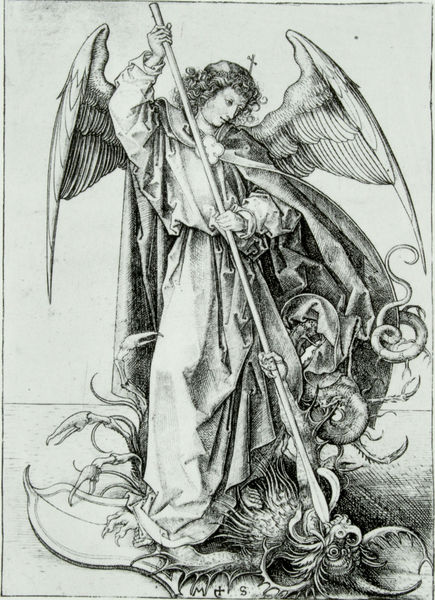
Titel: St. Michael
Künstler: Martin Schongauer
Institution: (Seriendruck)
Schlagwörter: dunkel, feder, flügel, gott, hand, himmel, kampf, kopf, körper, mann, schatten, umhang, weiß, blume, blumen, frau, frisur, grau, haar, hell, kleid, licht, mund, nase, profil, schwarz, stirn, szene, zeichnung, blick, blüte, blüten, gürtel, schal, tier, tuch, wolke, bart, jung, arm, arme, augen, böse, falten, federn, gefieder, gesicht, haupt, lang, mensch, stehen, tod, tot, hals, hände, signatur, erde, kirche, boden, auge, gewand, haare, kutte, mantel, stoff, stoffe, tücher, person, england, kinn, locke, locken, renaissance, schulter, schultern, schuppen, engel, ranken, beine, schwanz, taille, bein, holzschnitt, wangen, papier, stab, grafik, lanze, falte, kraft, homme, deutsch, gesenkt, junge, wange, geneigt, umriss, fühler, schere, scheren, zangen, kreuz, religion, druck, schwarzweiss, schraffur, radierung, stich, illustration, schwert, schlange, krallen, mythologie, kämpfen, sieg, ranke, diagonal, jüngling, heiligenschein, zähne, erlegt, gut, christlich, teufel, maul, zunge, fabel, mythos, sage, wesen, dornen, religiös, heiliger, schwänze, märtyrer, speer, töten, hörner, dürer, maria, kupferstich, gravure, erzengel, pfeil, peinture, unwesen, ungeheuer, satan, haartracht, drachen, drache, dragon, épée, krebs, drachentöter, georg, michael, legende, allemand, monster, tatze, untier, wurm, schuppe, richten, urteil, aile, ange, lindwurm, hinrichten, plume, tableau, victoire, durer, biest, monter, heiligengeschichte, ailes, besiegen, lance, stoßen, rachen, gewürm, art, archange, glasla, kontraposto, phantasiegestalt, demon, feltenwurf, hörnder, allemande, cornes, pince, lspeer, crabe, direr, croyance